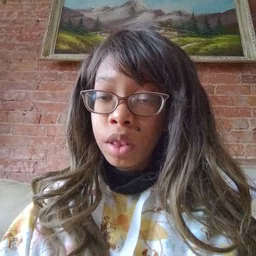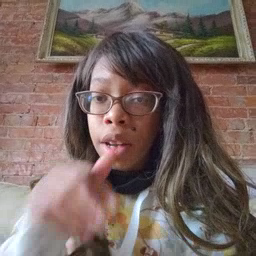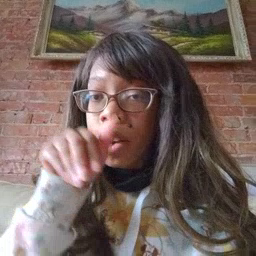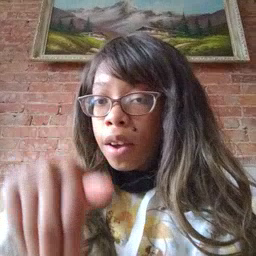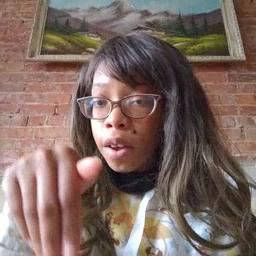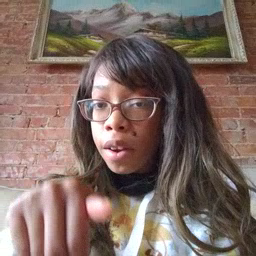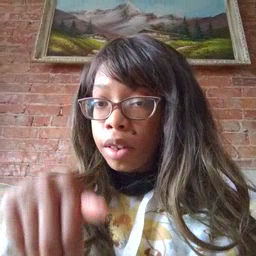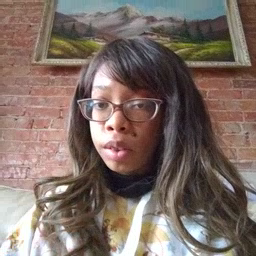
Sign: night